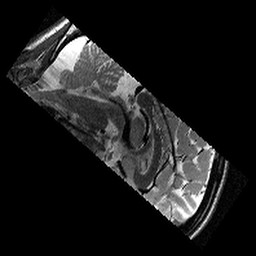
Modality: T2w
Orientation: sagittal
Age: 11
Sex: male
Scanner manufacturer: siemens
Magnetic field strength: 3 T
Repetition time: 9.23 s
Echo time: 0.067 s